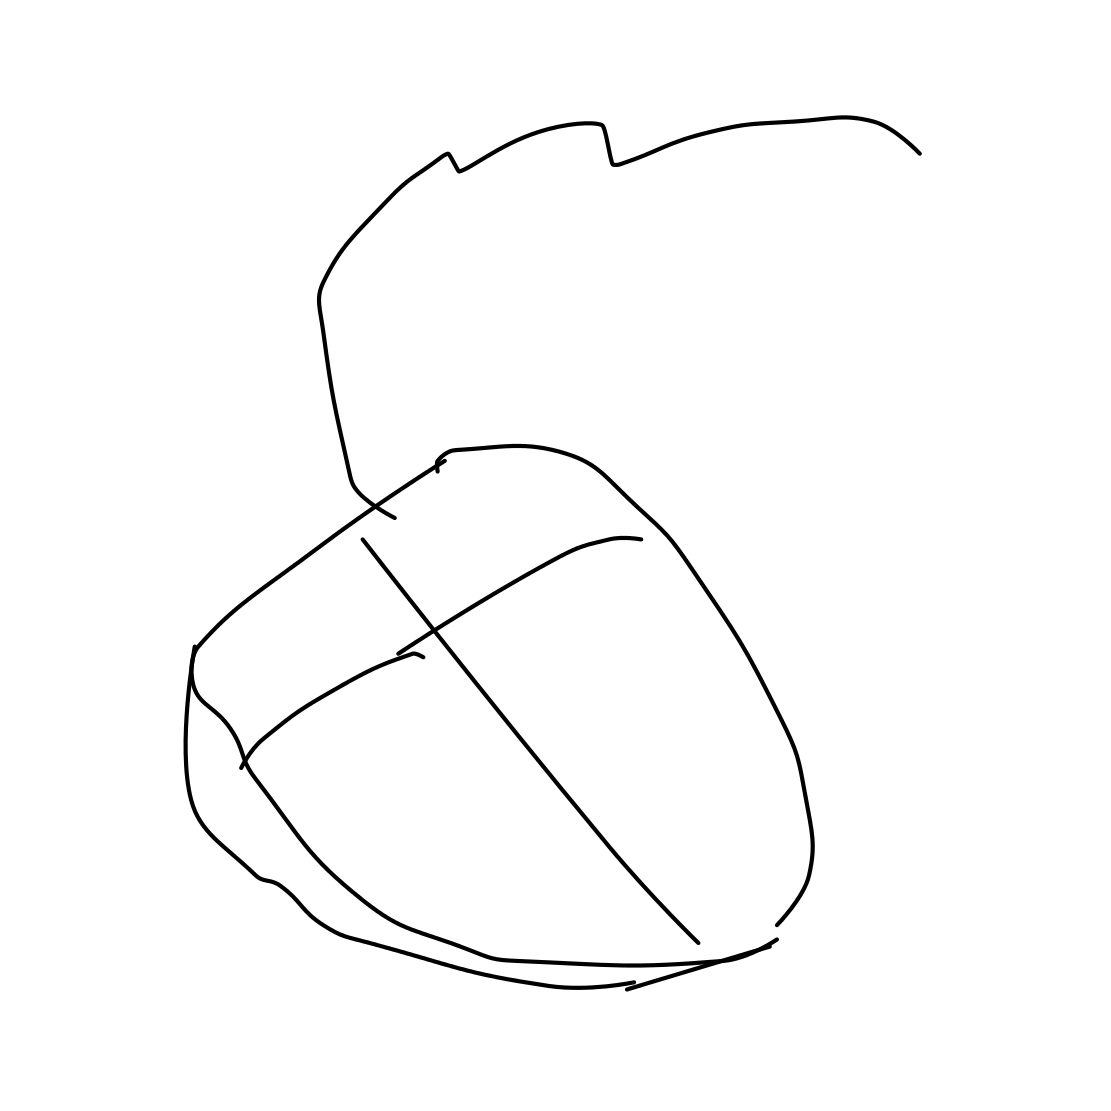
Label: computer-mouse